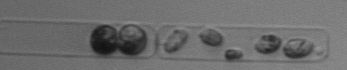
Label: Guinardia_delicatula_TAG_internal_parasite